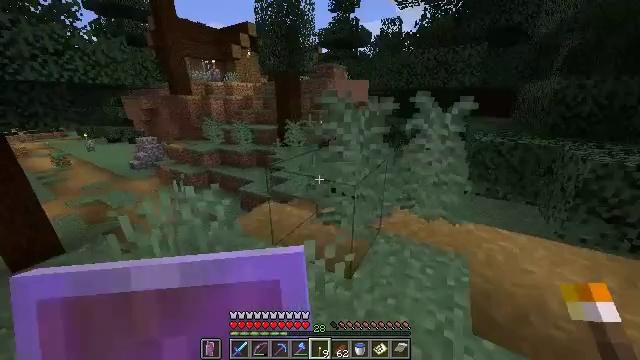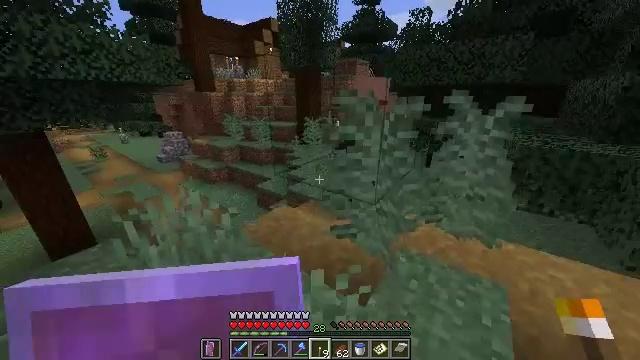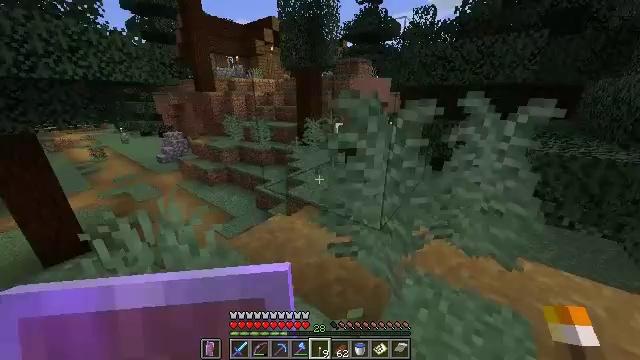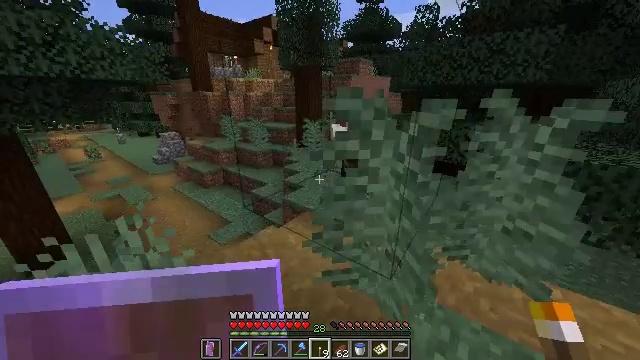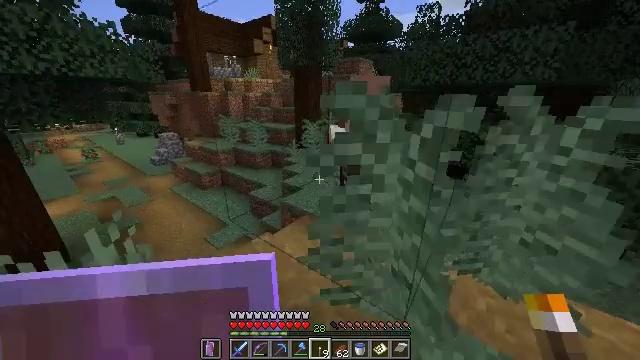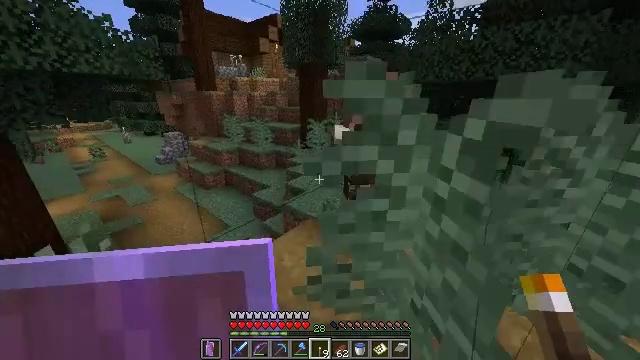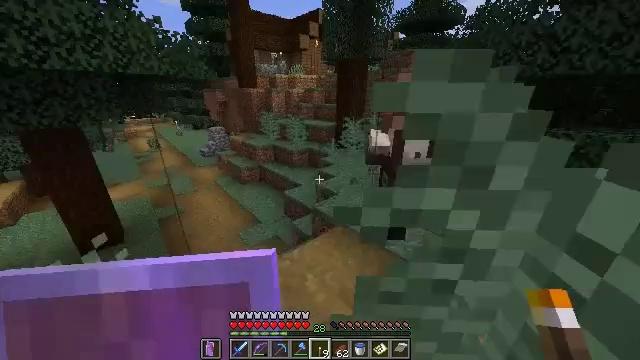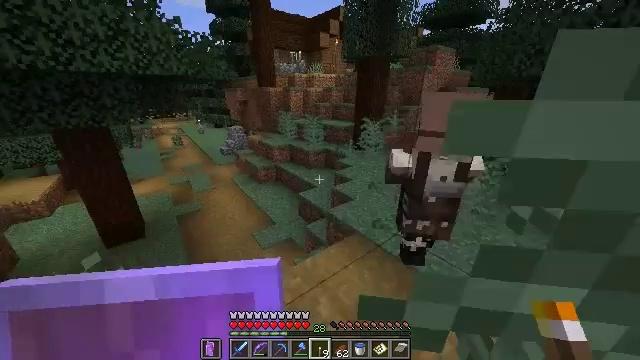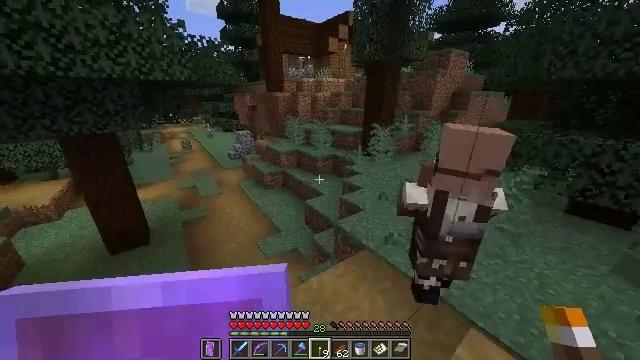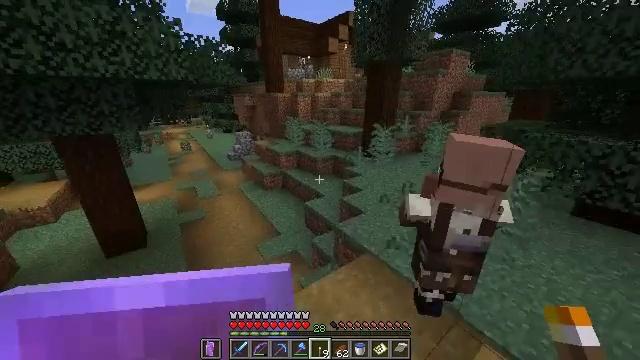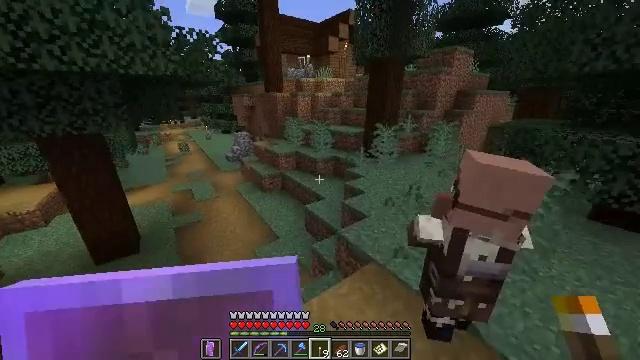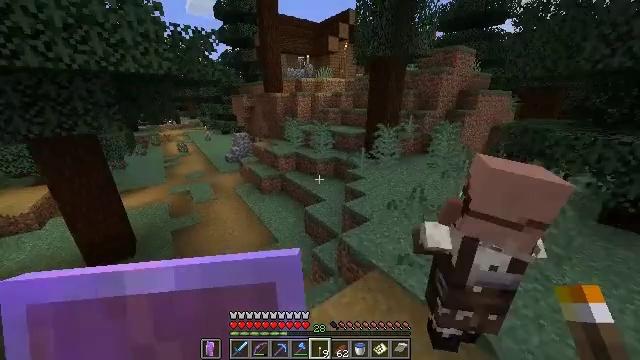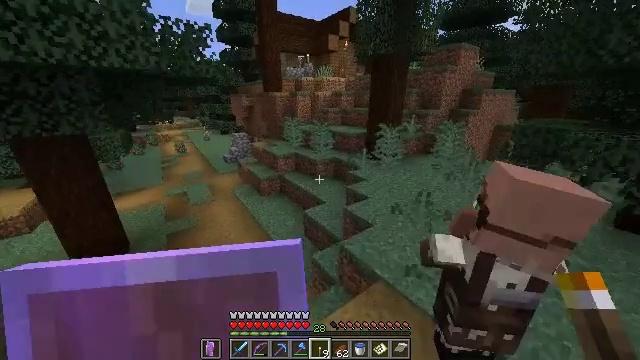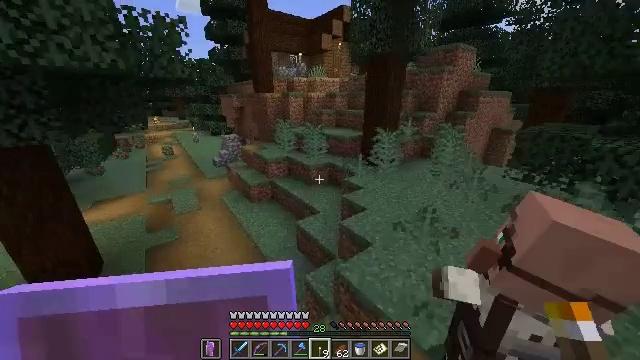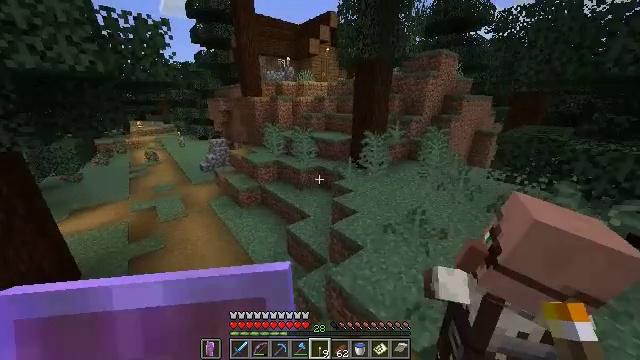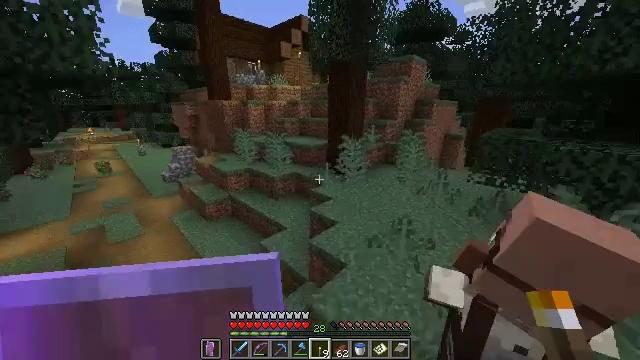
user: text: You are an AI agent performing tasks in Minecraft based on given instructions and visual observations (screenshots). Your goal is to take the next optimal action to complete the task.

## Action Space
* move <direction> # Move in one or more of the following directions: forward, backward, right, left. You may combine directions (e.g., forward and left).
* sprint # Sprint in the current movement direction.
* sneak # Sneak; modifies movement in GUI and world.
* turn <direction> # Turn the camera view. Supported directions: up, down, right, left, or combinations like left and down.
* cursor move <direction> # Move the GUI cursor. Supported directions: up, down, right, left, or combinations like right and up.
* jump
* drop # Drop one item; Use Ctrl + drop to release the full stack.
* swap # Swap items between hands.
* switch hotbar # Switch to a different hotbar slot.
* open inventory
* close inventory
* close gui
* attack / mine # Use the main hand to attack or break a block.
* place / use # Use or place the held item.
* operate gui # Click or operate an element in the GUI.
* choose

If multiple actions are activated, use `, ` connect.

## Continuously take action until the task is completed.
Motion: motion action
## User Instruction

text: Attack the crafting table to break it.
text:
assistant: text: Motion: move forward, turn left
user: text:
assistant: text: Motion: move forward
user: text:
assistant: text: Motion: move forward
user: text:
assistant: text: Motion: move forward, sprint
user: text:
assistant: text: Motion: move forward, sprint, turn left
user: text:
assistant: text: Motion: move forward, sprint, turn left
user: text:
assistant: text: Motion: move forward, turn left
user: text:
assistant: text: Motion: move forward, turn left and up
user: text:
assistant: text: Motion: move forward
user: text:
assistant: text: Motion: move forward
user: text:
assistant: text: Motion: move forward
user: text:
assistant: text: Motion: move forward
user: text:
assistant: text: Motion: move forward, turn right
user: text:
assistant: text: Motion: move forward, turn right
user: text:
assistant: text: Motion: move forward, turn right and up
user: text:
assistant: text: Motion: move forward, sprint, turn right and up
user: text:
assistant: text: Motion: move forward, sprint
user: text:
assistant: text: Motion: move forward, turn right and up
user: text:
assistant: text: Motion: move forward
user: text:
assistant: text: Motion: move forward, jump
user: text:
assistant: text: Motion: move forward, jump
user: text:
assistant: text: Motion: move forward, jump
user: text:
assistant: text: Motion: move forward
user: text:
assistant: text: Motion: move forward
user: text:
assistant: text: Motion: move forward
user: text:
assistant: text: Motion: move forward
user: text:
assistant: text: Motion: move forward
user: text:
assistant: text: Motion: move forward
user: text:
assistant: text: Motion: move forward
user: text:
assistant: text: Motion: move forward, turn left